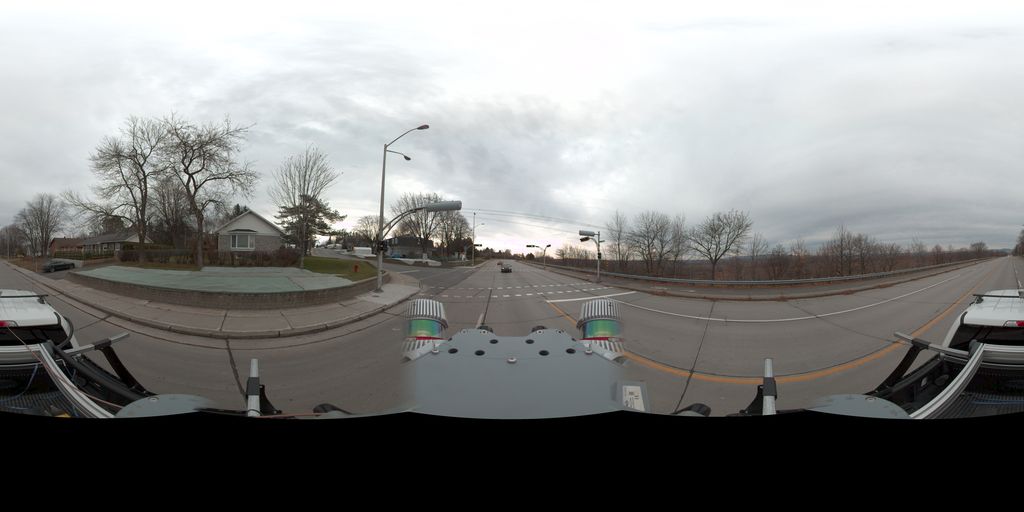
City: quebec_city